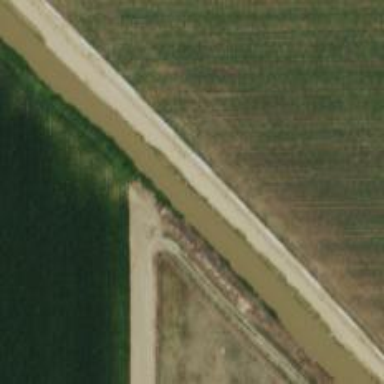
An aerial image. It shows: Canal used for irrigation purposes.